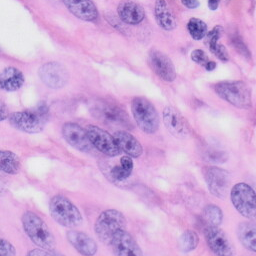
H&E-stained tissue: Skin